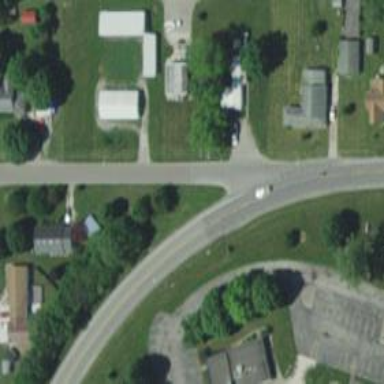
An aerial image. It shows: Road with stop sign.